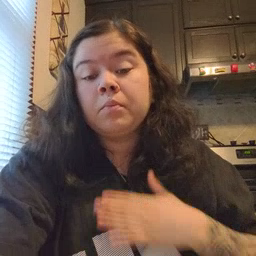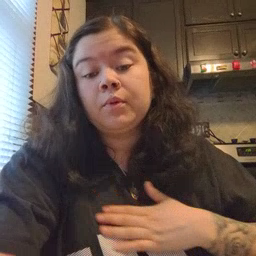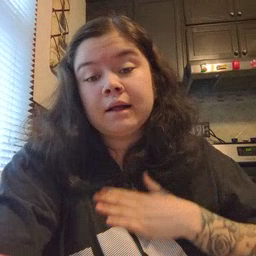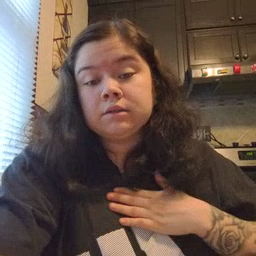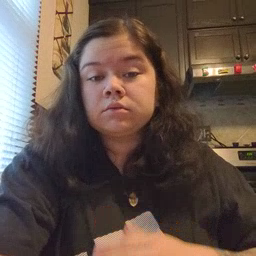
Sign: please